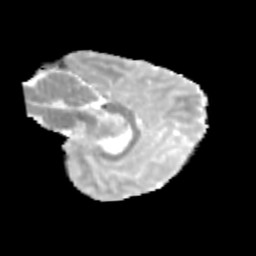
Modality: MD
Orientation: sagittal
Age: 9
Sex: female
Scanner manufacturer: siemens
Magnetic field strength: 3 T
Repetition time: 3.8 s
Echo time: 0.07 s